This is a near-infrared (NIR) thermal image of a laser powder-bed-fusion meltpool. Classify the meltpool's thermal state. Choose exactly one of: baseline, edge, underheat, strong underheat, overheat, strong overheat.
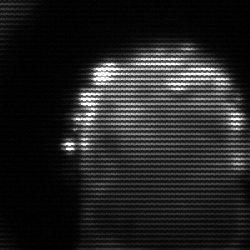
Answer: baseline